Question: In Delphi XE7, I want to use the following code to replace the link target of a shell link file (.lnk):
'''
uses
JclShell;
...
procedure ShellLinkReplaceLinkTarget(const AShellLinkFile, ANewTarget: string);
var
ThisShellLink: JclShell.TShellLink;
begin
if (JclShell.ShellLinkResolve(AShellLinkFile, ThisShellLink) = S_OK) then // Windows error dialog
begin
ThisShellLink.Target := ANewTarget;
JclShell.ShellLinkCreate(ThisShellLink, AShellLinkFile);
end
else CodeSite.Send('ShellLinkResolve Failed!');
end;
'''
However, when the link target does not exist anymore, then at 'ShellLinkResolve' the well known 'Link problem' Windows error dialog comes up telling that the link target has been deleted etc. Here is the dialog in German:

So how can I suppress this dialog? Because the program needs to replace the missing link target with another one, not Windows.
Windows 7 x64 SP1
EDIT:
BTW: When I click on the 'Restore' button (the leftmost button in the above dialog screenshot), then the missing target is restored from the waste basket - but the dialog is NOT being closed after the successful restore or at least the Restore button disabled after the restore. An example of bad UI design by Microsoft.
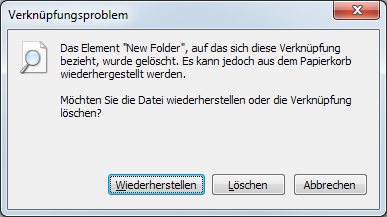
Answer: Try the following code:
'''
if (JclShell.ShellLinkResolve(AShellLinkFile, ThisShellLink,
SLR_ANY_MATCH or SLR_NO_UI) = S_OK) then
'''